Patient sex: M
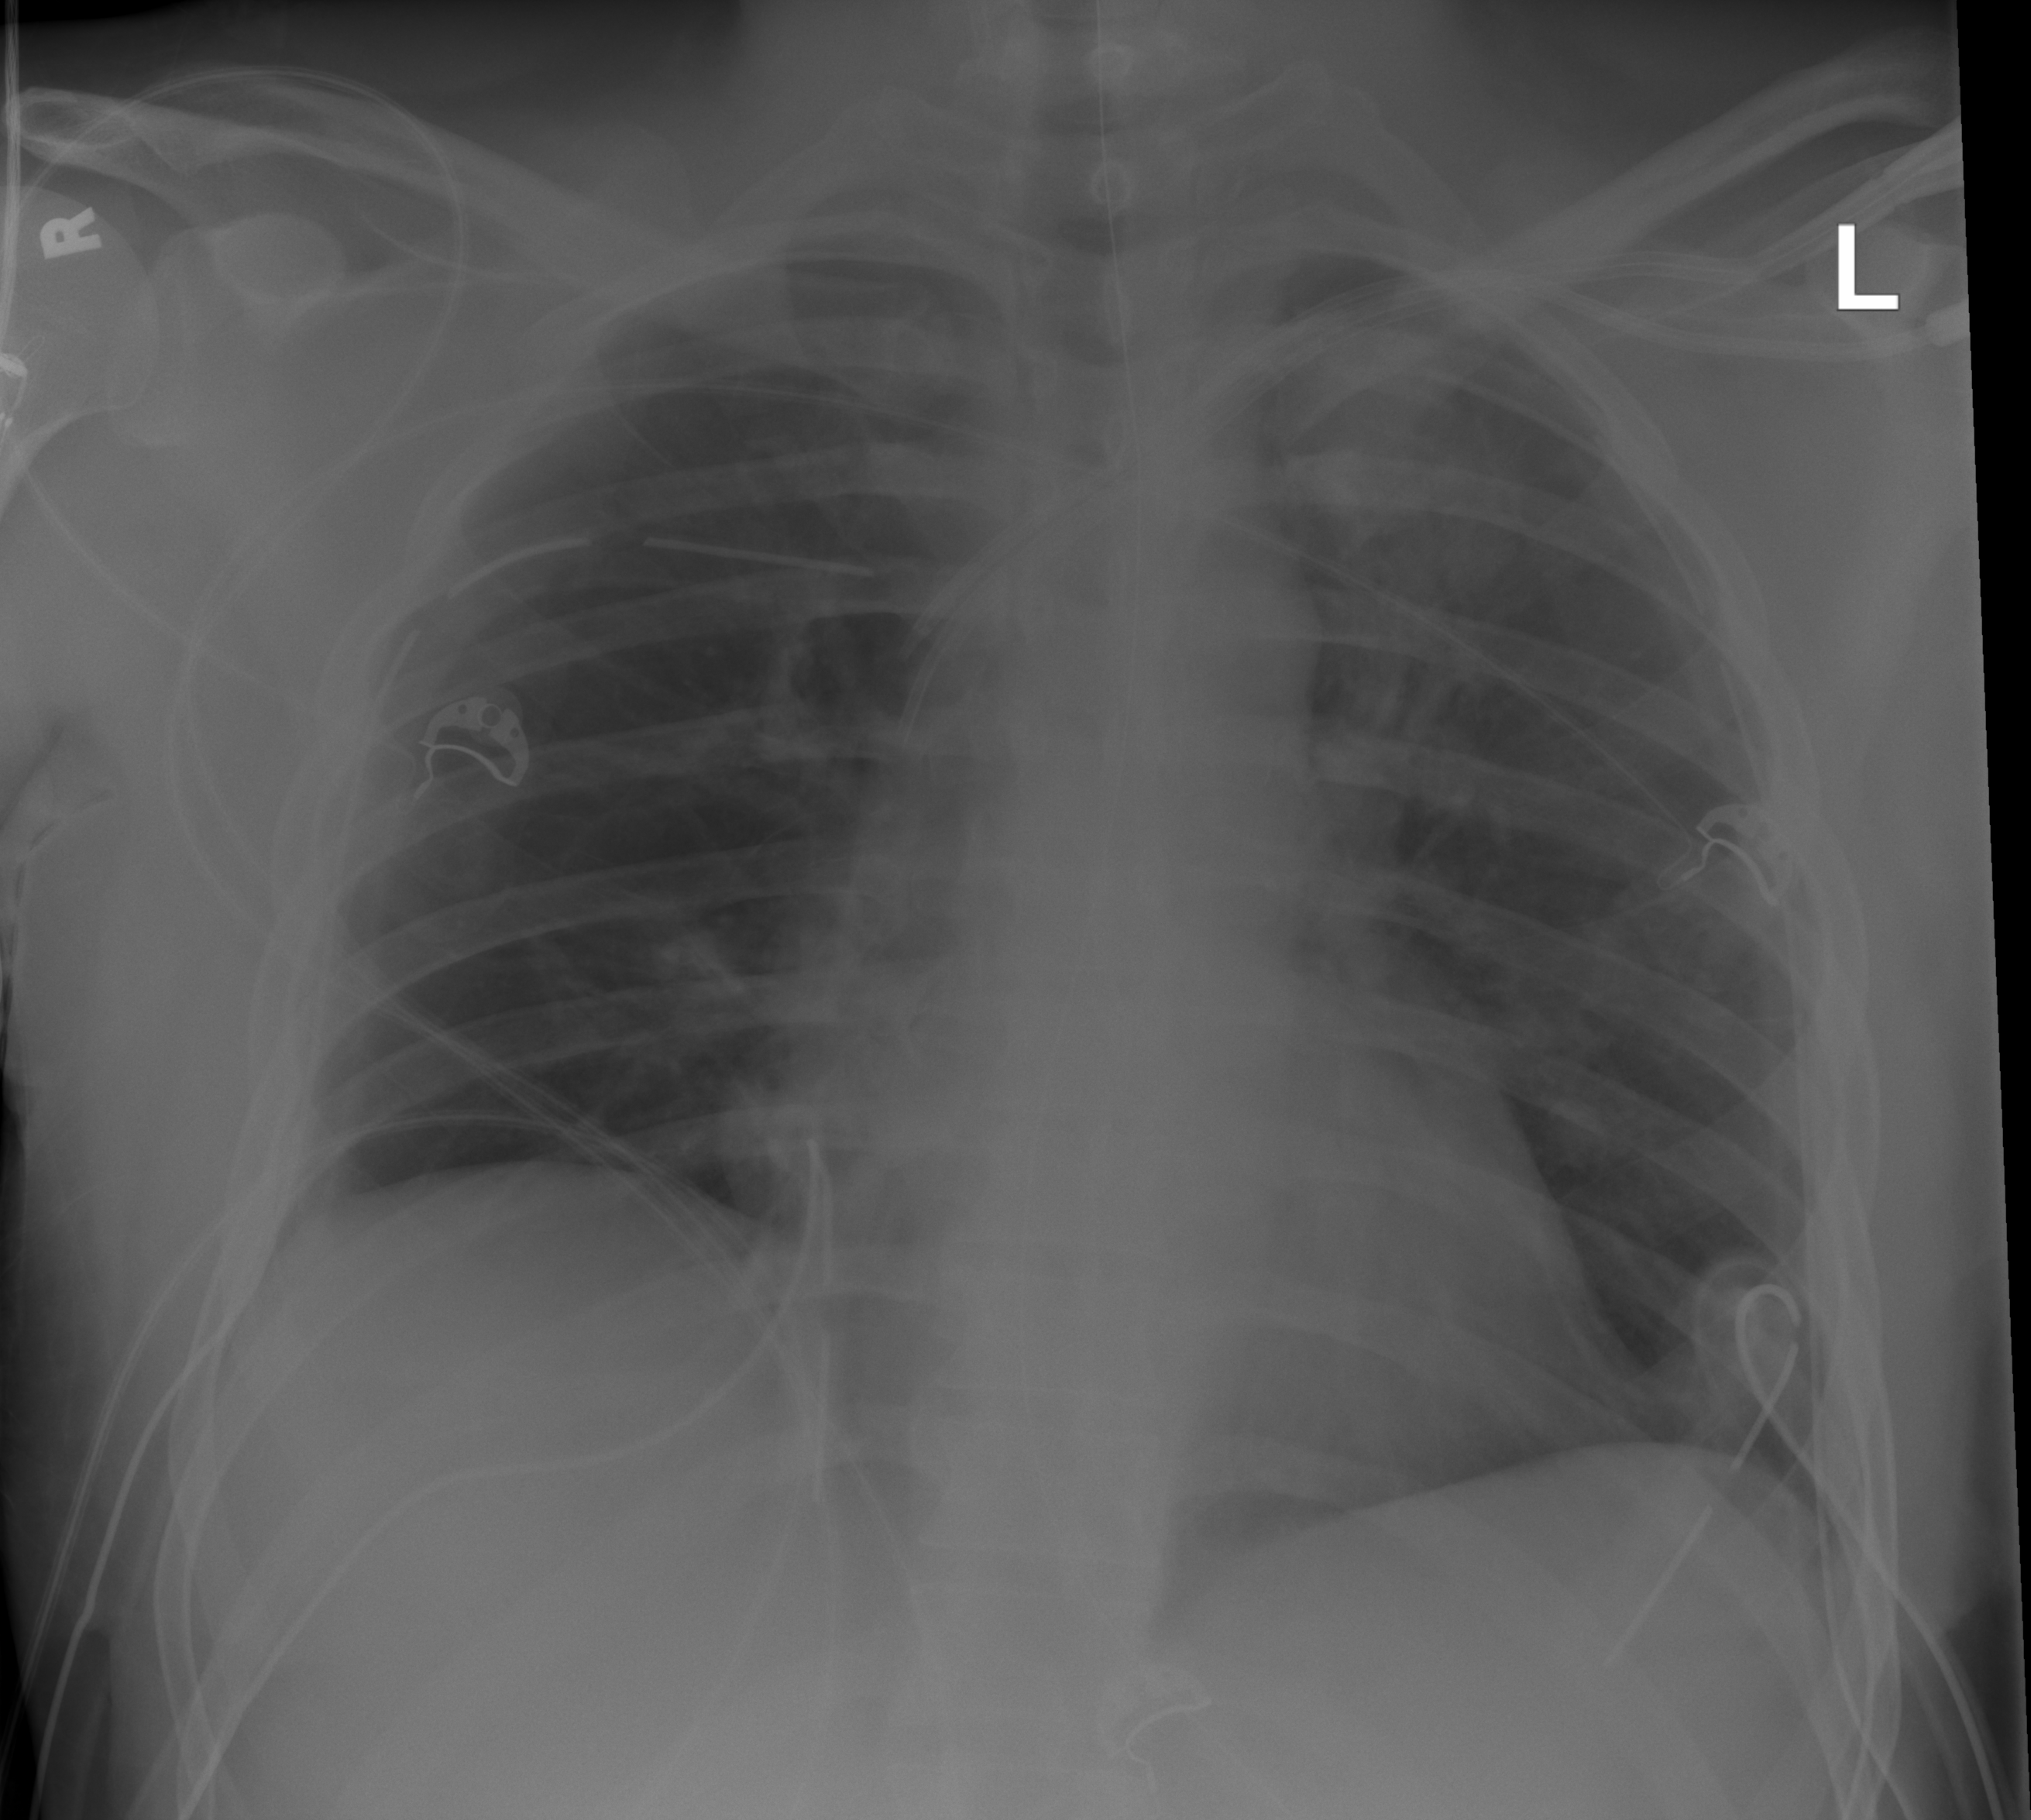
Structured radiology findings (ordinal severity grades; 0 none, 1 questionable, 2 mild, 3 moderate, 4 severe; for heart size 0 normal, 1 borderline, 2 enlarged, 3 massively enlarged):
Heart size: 2
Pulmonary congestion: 0
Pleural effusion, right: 0
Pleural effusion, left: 0
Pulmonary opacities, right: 0
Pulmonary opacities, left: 3
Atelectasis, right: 0
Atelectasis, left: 2